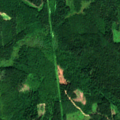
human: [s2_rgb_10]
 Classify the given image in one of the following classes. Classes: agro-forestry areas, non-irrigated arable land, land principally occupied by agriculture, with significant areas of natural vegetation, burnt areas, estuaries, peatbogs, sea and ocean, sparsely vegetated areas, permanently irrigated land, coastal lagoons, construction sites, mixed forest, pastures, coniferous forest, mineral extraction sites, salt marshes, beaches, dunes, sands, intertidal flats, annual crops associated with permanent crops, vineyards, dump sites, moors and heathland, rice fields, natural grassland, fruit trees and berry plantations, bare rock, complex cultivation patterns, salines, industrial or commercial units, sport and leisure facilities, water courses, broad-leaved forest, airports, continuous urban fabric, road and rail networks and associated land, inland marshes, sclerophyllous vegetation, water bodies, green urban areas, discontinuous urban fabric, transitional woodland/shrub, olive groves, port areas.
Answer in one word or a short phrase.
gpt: broad-leaved forest, coniferous forest, mixed forest